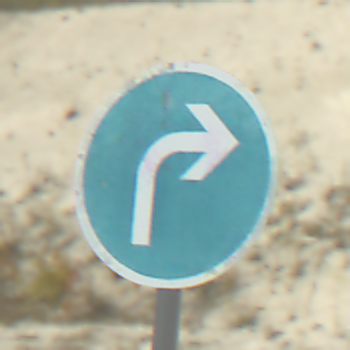
Verkehrszeichen: VorgeschriebeneFahrtrichtungRechts
Umgebung: Outdoor, Beach
Tageszeit: MorningAfternoon
Wetter: PartlyCloudy
Licht: Natural
Jahreszeit: NotSpecified
Kontrast: HighContrast